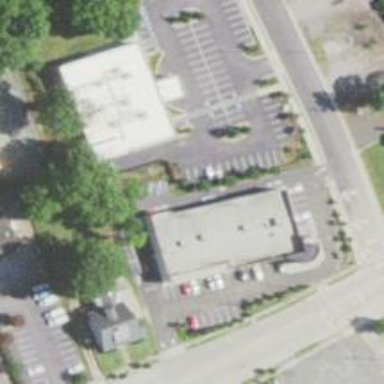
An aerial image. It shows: Pharmacy providing healthcare services.